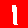
Digit: 1